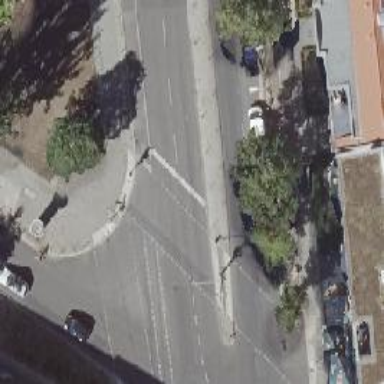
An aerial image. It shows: Road with traffic signals.